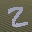
Label: 2